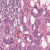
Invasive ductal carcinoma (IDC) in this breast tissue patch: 1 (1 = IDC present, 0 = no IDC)